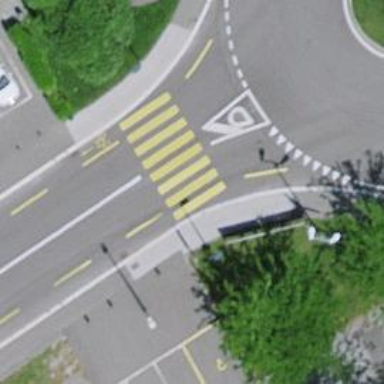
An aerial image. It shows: Zebra crossing. The crossing is uncontrolled and marked.